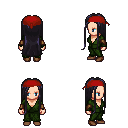
a pixel art fantasy rpg character, female body template, human, light skin, green robe, teal pants, raven extra-long hairstyle, red bandana, cloth bracers, brown shoes, four views (front, back, left, right), 2x2 character sprite sheet, small pixel art, hard edges, no anti-aliasing